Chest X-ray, AP view. Patient: 10 years old, sex M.
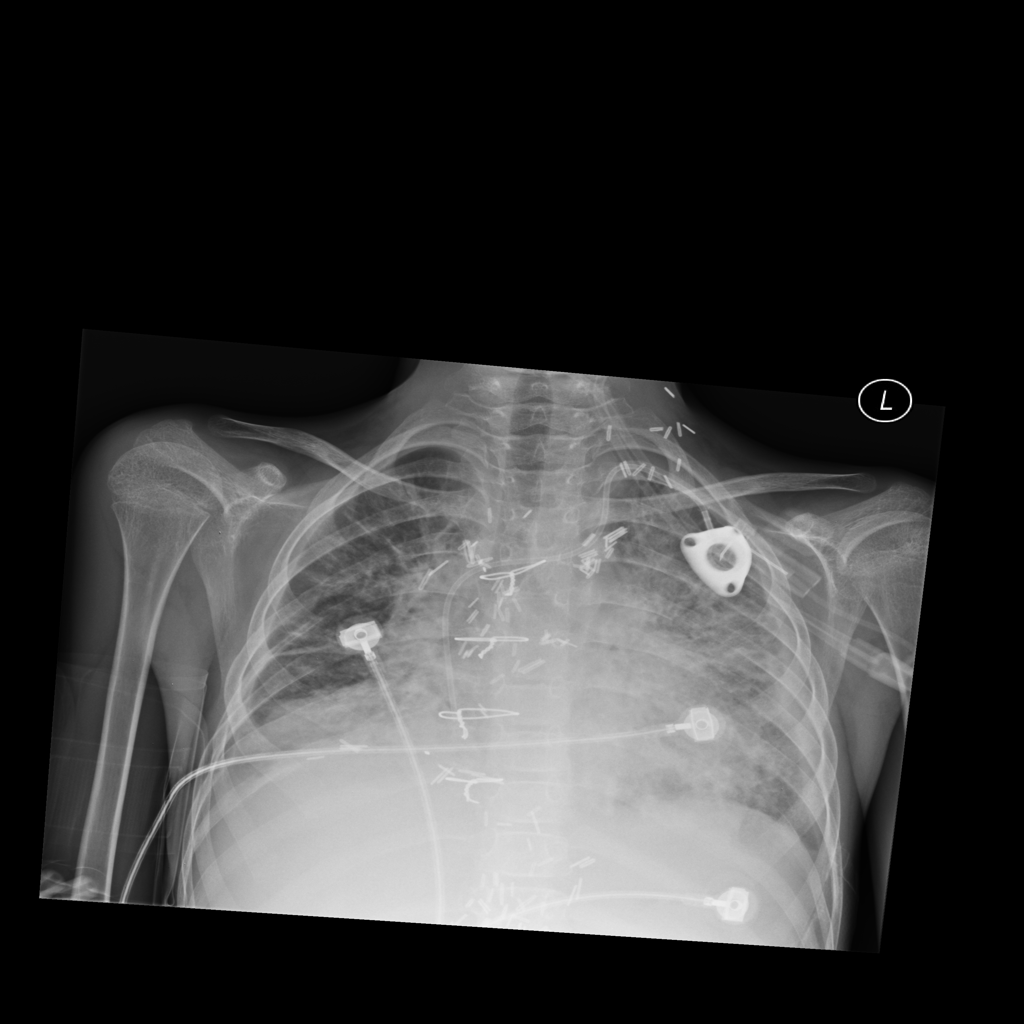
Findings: No Finding